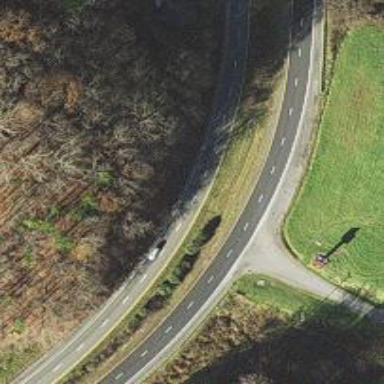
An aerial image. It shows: Trunk highway.